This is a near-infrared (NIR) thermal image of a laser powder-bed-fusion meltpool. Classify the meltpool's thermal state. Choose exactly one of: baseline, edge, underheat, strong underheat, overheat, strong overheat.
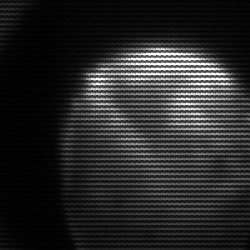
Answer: edge